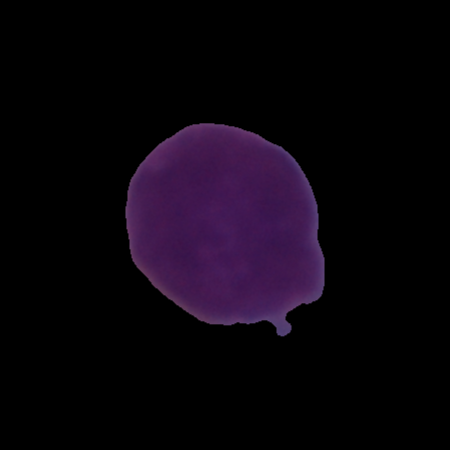
Label: cancer